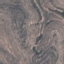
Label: HerbaceousVegetation